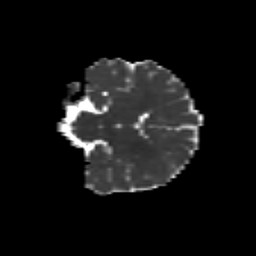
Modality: MD
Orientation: coronal
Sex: female
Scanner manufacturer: siemens
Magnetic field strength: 3 T
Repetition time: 5 s
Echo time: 0.071 s